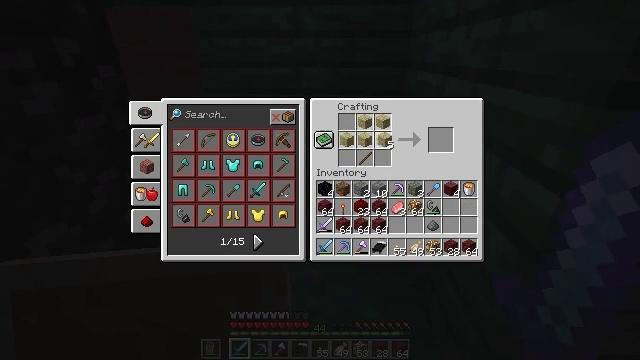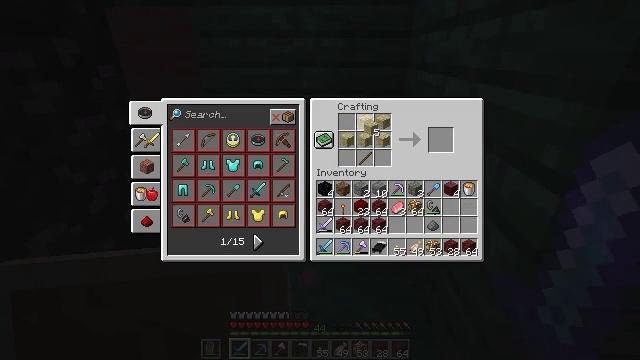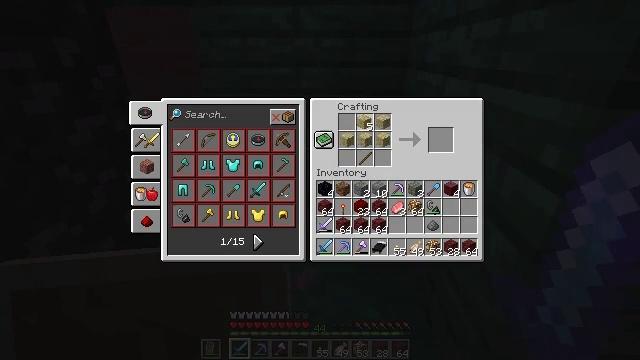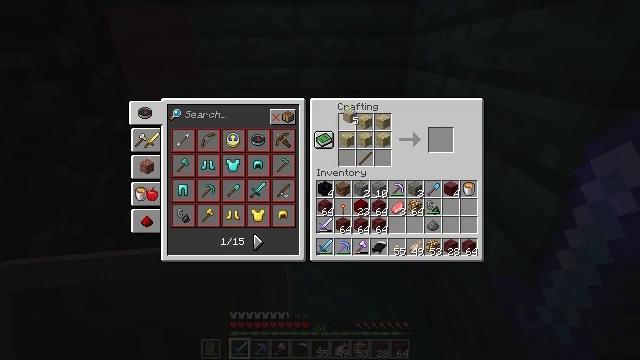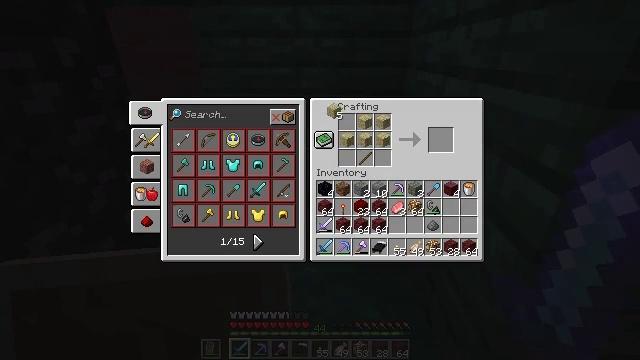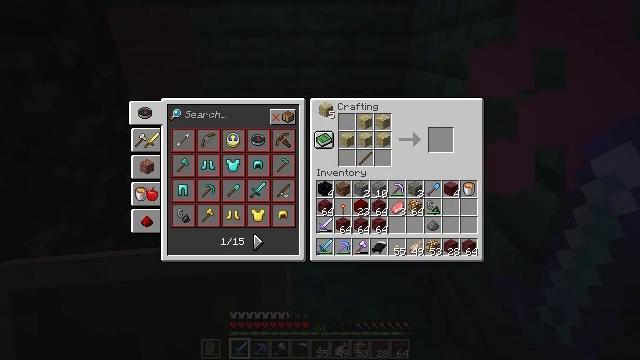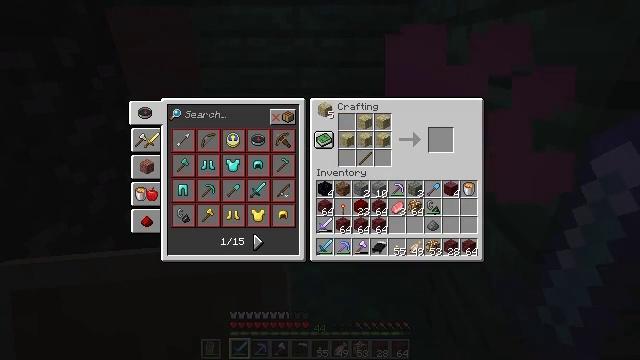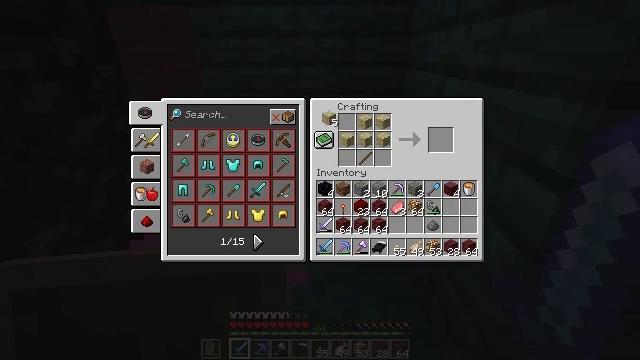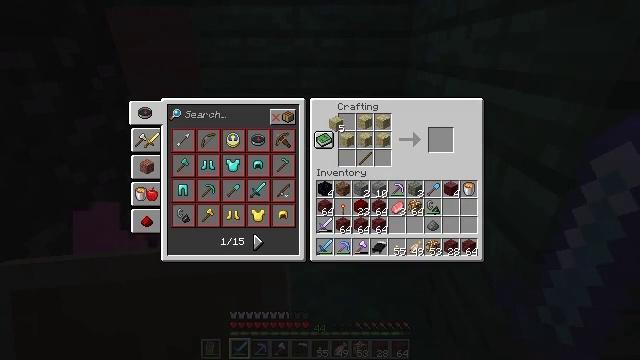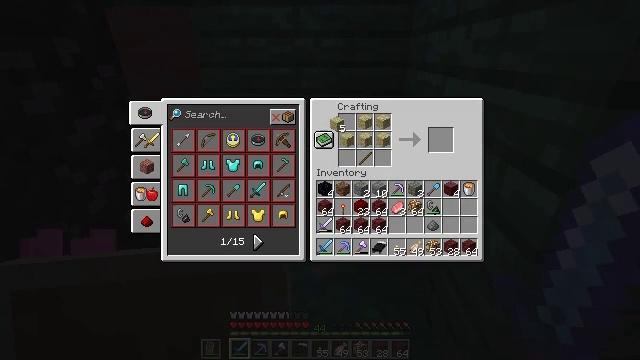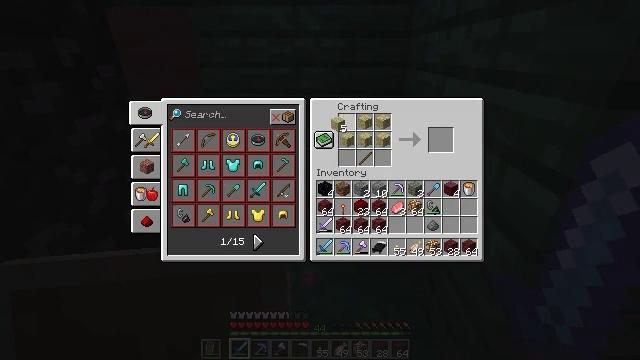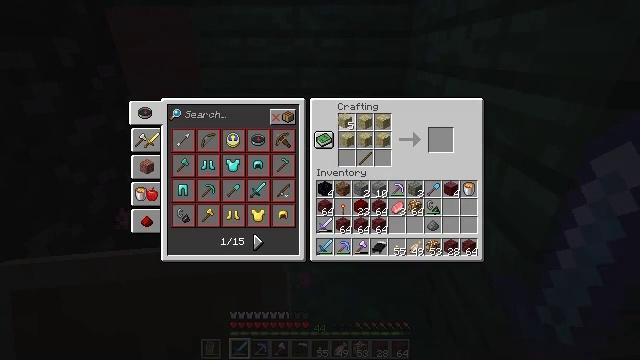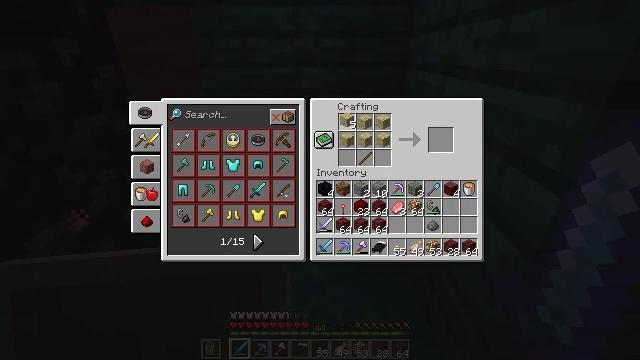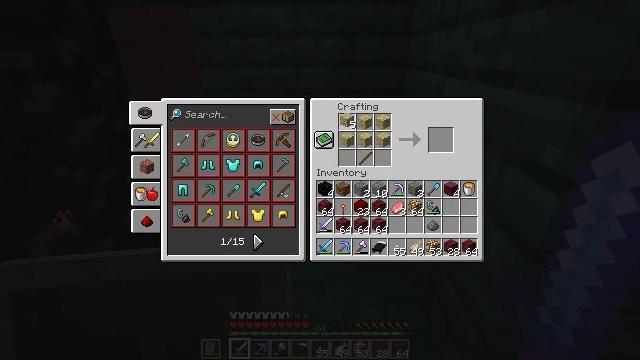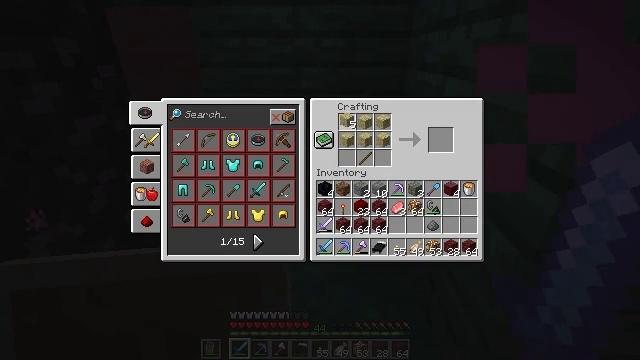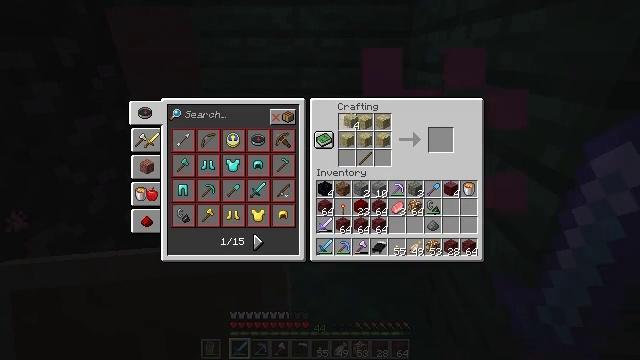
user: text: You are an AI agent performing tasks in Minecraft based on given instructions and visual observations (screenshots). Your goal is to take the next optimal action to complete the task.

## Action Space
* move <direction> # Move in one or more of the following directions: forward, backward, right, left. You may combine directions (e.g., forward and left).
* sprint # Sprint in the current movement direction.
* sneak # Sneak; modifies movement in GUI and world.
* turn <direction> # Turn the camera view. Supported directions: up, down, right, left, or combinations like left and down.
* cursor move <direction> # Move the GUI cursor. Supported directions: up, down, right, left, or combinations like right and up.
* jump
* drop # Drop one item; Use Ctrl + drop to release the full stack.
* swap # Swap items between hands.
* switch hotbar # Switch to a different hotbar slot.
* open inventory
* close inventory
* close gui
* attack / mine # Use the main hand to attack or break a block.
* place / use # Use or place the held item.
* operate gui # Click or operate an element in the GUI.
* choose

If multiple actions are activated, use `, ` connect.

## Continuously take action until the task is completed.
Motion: motion action
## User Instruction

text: Craft a birch sign by arranging birch planks and sticks in the crafting grid.
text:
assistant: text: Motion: cursor move left and up
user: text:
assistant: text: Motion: no_op
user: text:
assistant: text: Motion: cursor move left
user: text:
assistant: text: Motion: cursor move left
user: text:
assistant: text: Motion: cursor move left
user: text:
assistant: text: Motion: no_op
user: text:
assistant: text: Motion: cursor move down
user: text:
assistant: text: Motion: cursor move right
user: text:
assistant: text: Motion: no_op
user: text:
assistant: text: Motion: no_op
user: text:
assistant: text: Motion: no_op
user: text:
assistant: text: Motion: no_op
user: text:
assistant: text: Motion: choose
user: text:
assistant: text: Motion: choose
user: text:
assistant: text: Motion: no_op
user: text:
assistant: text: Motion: cursor move right and down
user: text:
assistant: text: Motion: cursor move right and down
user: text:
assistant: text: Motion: cursor move right and down
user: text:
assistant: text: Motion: no_op
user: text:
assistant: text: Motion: cursor move right and down
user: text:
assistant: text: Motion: cursor move right and down
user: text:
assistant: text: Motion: no_op
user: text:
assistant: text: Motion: no_op
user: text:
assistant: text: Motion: no_op
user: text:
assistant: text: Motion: operate gui
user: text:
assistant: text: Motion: operate gui
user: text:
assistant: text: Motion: no_op
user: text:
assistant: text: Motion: cursor move up
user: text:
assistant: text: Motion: cursor move up
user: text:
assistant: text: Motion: cursor move up